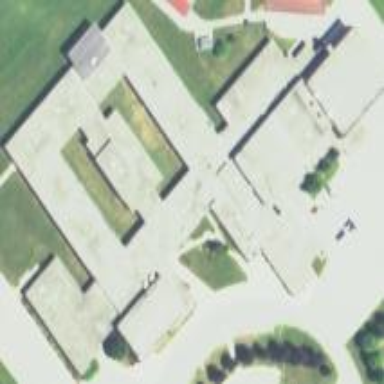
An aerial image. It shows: School building.